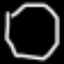
Label: octagon